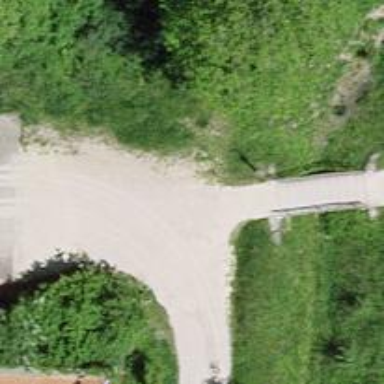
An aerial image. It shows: Footway along the road.